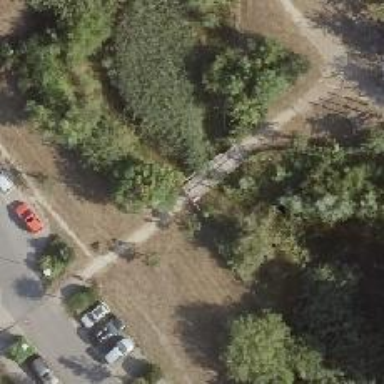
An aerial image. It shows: Footway bridge.